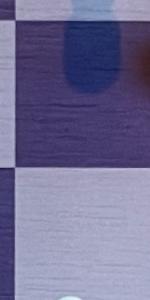
Label: Empty